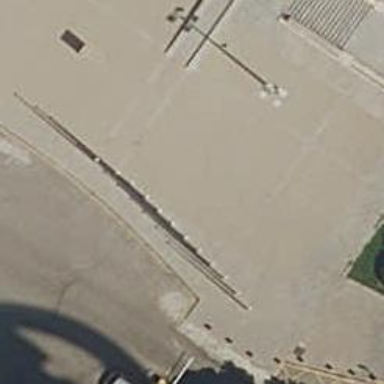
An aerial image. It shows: Flagpole which is man-made.